Question: As referenced in my <URL>' on the next panel. Obviously, I would like the buttons to remain in the same place as the user progresses through the process.
I have linked together two panels in an infinite loop by their "Back" and "Next" buttons so you can see what is going on. The first panel looks great; <URL>' give inconsistent results?
This infinite loop seems to characterize my experience with this: I fix the layout on a panel, only to find that switching ruins the layout for other panels. I fix that problem, by using 'sizer_h.Add(self.panel1, 0)' instead of 'sizer_h.Add(self.panel1, 1, wx.EXPAND)', and now my layouts are off again.
So far, my "solution" is to add a 'mastersizer.SetMinSize((475, 592))' to each panel's master sizer (commented out in the code below). This is a cruddy solution because 1) I have had to find the numbers that work by trial and error (-5 pixels for the width, -28 pixels for the height). 2) I don't understand why the underlying issue still happens.
What's the correct, non-ugly solution? Instead of adding all of the panels to the frame's sizer at once, should switching panels involve '.Detach()'ing that panel from the frame's sizer and then '.Add()'ing the next panel to the frame's sizer? Is there a '.JustMakeThisFillThePanel()' method hiding somewhere I have missed in both the wxWidgets and the wxPython documents online?
I'm obviously missing something in my mental model of layout. Minimalist code pasted below.

'''
import wx
import sys
class My_App(wx.App):
def OnInit(self):
self.frame = My_Frame(None)
self.frame.Show()
self.SetTopWindow(self.frame)
return True
def OnExit(self):
print 'Dying ...'
class My_Frame(wx.Frame):
def __init__(self, image, parent=None,id=-1, title='Generic Title', pos=wx.DefaultPosition, style=wx.CAPTION | wx.STAY_ON_TOP):
size = (480, 620)
wx.Frame.__init__(self, parent, id, 'Program Title', pos, size, style)
sizer_h = wx.BoxSizer(wx.HORIZONTAL)
self.panel0 = User_Interaction0(self)
sizer_h.Add(self.panel0, 1, wx.EXPAND)
self.panel1 = User_Interaction1(self)
sizer_h.Add(self.panel1, 1, wx.EXPAND)
self.SetSizer(sizer_h)
self.panel0.ShowYourself()
def ShutDown(self):
self.Destroy()
class User_Interaction0(wx.Panel):
def __init__(self, parent, id=-1):
wx.Panel.__init__(self, parent, id)
# master sizer for the whole panel
mastersizer = wx.BoxSizer(wx.VERTICAL)
#mastersizer.SetMinSize((475, 592))
mastersizer.AddSpacer(15)
# build the top row
txtHeader = wx.StaticText(self, -1, 'Welcome to This Boring
Program', (0, 0))
font = wx.Font(16, wx.DEFAULT, wx.NORMAL, wx.BOLD)
txtHeader.SetFont(font)
txtOutOf = wx.StaticText(self, -1, '1 out of 7', (0, 0))
rowtopsizer = wx.BoxSizer(wx.HORIZONTAL)
rowtopsizer.Add(txtHeader, 3, wx.ALIGN_LEFT)
rowtopsizer.Add((0,0), 1)
rowtopsizer.Add(txtOutOf, 0, wx.ALIGN_RIGHT)
mastersizer.Add(rowtopsizer, 0, flag=wx.EXPAND | wx.LEFT | wx.RIGHT, border=15)
# build the middle row
text = 'PANEL 0
'
text = text + 'This could be a giant blob of explanatory text.
'
txtBasic = wx.StaticText(self, -1, text)
font = wx.Font(11, wx.DEFAULT, wx.NORMAL, wx.NORMAL)
txtBasic.SetFont(font)
mastersizer.Add(txtBasic, 1, flag=wx.EXPAND | wx.LEFT | wx.RIGHT, border=15)
# build the bottom row
btnBack = wx.Button(self, -1, 'Back')
self.Bind(wx.EVT_BUTTON, self.OnBack, id=btnBack.GetId())
btnNext = wx.Button(self, -1, 'Next')
self.Bind(wx.EVT_BUTTON, self.OnNext, id=btnNext.GetId())
btnCancelExit = wx.Button(self, -1, 'Cancel and Exit')
self.Bind(wx.EVT_BUTTON, self.OnCancelAndExit, id=btnCancelExit.GetId())
rowbottomsizer = wx.BoxSizer(wx.HORIZONTAL)
rowbottomsizer.Add(btnBack, 0, wx.ALIGN_LEFT)
rowbottomsizer.AddSpacer(5)
rowbottomsizer.Add(btnNext, 0)
rowbottomsizer.AddSpacer(5)
rowbottomsizer.AddStretchSpacer(1)
rowbottomsizer.Add(btnCancelExit, 0, wx.ALIGN_RIGHT)
mastersizer.Add(rowbottomsizer, flag=wx.EXPAND | wx.LEFT | wx.RIGHT, border=15)
# finish master sizer
mastersizer.AddSpacer(15)
self.SetSizer(mastersizer)
self.Raise()
self.SetPosition((0,0))
self.Fit()
self.Hide()
def ShowYourself(self):
self.Raise()
self.SetPosition((0,0))
self.Fit()
self.Show()
def OnBack(self, event):
self.Hide()
self.GetParent().panel1.ShowYourself()
def OnNext(self, event):
self.Hide()
self.GetParent().panel1.ShowYourself()
def OnCancelAndExit(self, event):
self.GetParent().ShutDown()
class User_Interaction1(wx.Panel):
def __init__(self, parent, id=-1):
wx.Panel.__init__(self, parent, id)
# master sizer for the whole panel
mastersizer = wx.BoxSizer(wx.VERTICAL)
#mastersizer.SetMinSize((475, 592))
mastersizer.AddSpacer(15)
# build the top row
txtHeader = wx.StaticText(self, -1, 'Read about This Boring
Program', (0, 0))
font = wx.Font(16, wx.DEFAULT, wx.NORMAL, wx.BOLD)
txtHeader.SetFont(font)
txtOutOf = wx.StaticText(self, -1, '2 out of 7', (0, 0))
rowtopsizer = wx.BoxSizer(wx.HORIZONTAL)
rowtopsizer.Add(txtHeader, 3, wx.ALIGN_LEFT)
rowtopsizer.Add((0,0), 1)
rowtopsizer.Add(txtOutOf, 0, wx.ALIGN_RIGHT)
mastersizer.Add(rowtopsizer, 0, flag=wx.EXPAND | wx.LEFT | wx.RIGHT, border=15)
# build the middle row
text = 'PANEL 1
'
text = text + 'This could be a giant blob of boring text.
'
txtBasic = wx.StaticText(self, -1, text)
font = wx.Font(11, wx.DEFAULT, wx.NORMAL, wx.NORMAL)
txtBasic.SetFont(font)
mastersizer.Add(txtBasic, 1, flag=wx.EXPAND | wx.LEFT | wx.RIGHT, border=15)
# build the bottom row
btnBack = wx.Button(self, -1, 'Back')
self.Bind(wx.EVT_BUTTON, self.OnBack, id=btnBack.GetId())
btnNext = wx.Button(self, -1, 'Next')
self.Bind(wx.EVT_BUTTON, self.OnNext, id=btnNext.GetId())
btnCancelExit = wx.Button(self, -1, 'Cancel and Exit')
self.Bind(wx.EVT_BUTTON, self.OnCancelAndExit, id=btnCancelExit.GetId())
rowbottomsizer = wx.BoxSizer(wx.HORIZONTAL)
rowbottomsizer.Add(btnBack, 0, wx.ALIGN_LEFT)
rowbottomsizer.AddSpacer(5)
rowbottomsizer.Add(btnNext, 0)
rowbottomsizer.AddSpacer(5)
rowbottomsizer.AddStretchSpacer(1)
rowbottomsizer.Add(btnCancelExit, 0, wx.ALIGN_RIGHT)
mastersizer.Add(rowbottomsizer, flag=wx.EXPAND | wx.LEFT | wx.RIGHT, border=15)
# finish master sizer
mastersizer.AddSpacer(15)
self.SetSizer(mastersizer)
self.Raise()
self.SetPosition((0,0))
self.Fit()
self.Hide()
def ShowYourself(self):
self.Raise()
self.SetPosition((0,0))
self.Fit()
self.Show()
def OnBack(self, event):
self.Hide()
self.GetParent().panel0.ShowYourself()
def OnNext(self, event):
self.Hide()
self.GetParent().panel0.ShowYourself()
def OnCancelAndExit(self, event):
self.GetParent().ShutDown()
def main():
app = My_App(redirect = False)
app.MainLoop()
if __name__ == '__main__':
main()
'''
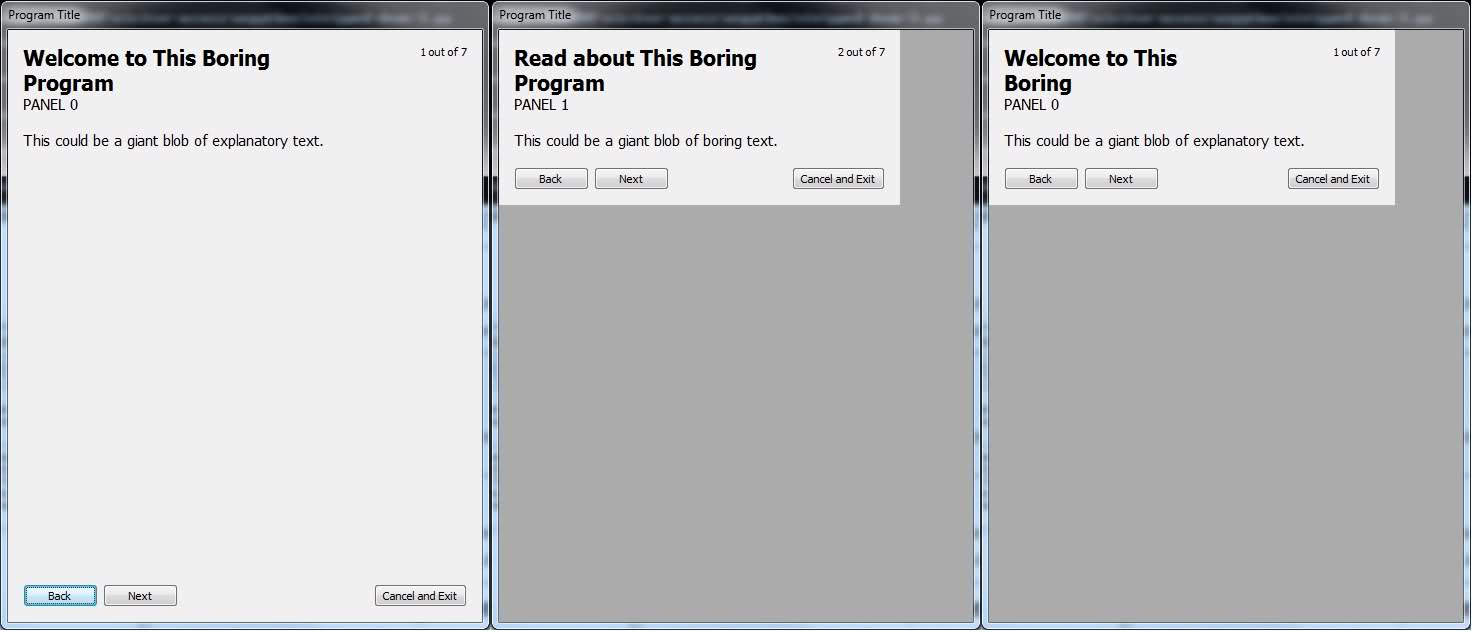
Answer: I think I figured it out. Instead of calls to the 'Show' and 'Hide' methods of the panels, you need to call the 'Show' and 'Hide' methods of the root sizer:
'''
self.Show()
'''
becomes
'''
self.GetParent().GetSizer().Show(self)
'''
...and so on.
Also, after each call, you need
'''
self.GetParent().GetSizer().Layout()
'''